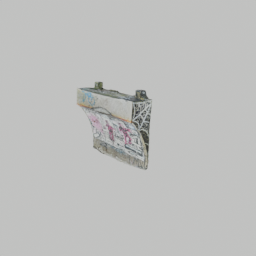
Label: architecture